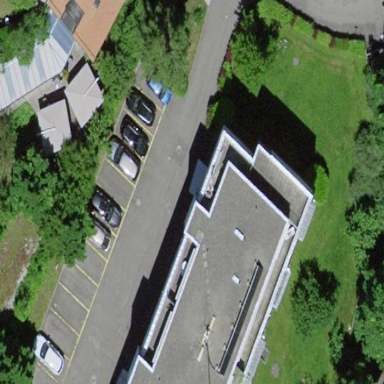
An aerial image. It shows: Asphalt parking space.